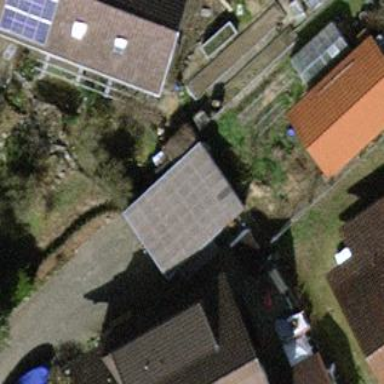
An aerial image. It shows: Garage.